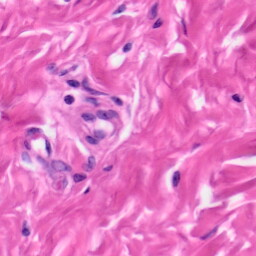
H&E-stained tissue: Skin